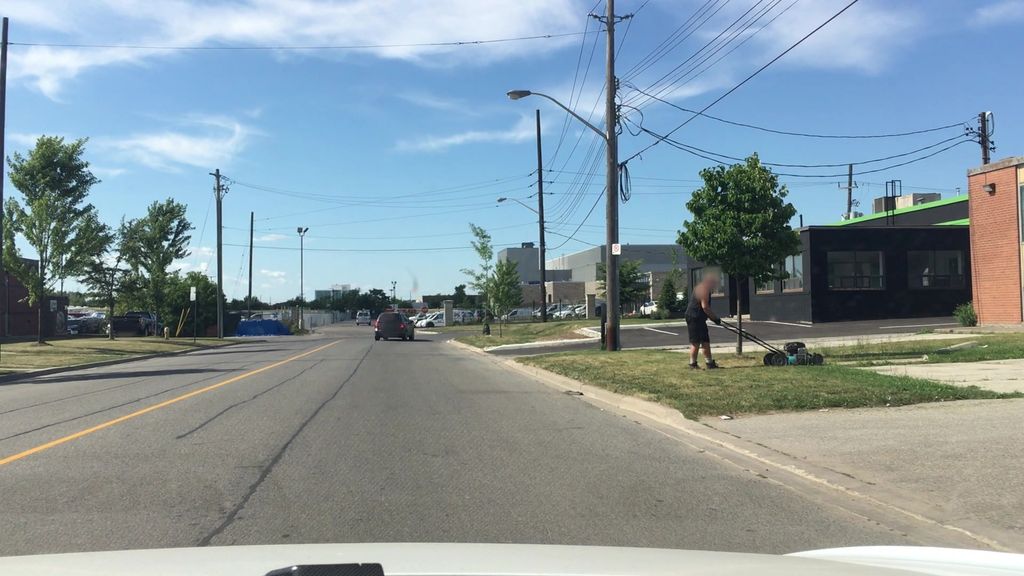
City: toronto